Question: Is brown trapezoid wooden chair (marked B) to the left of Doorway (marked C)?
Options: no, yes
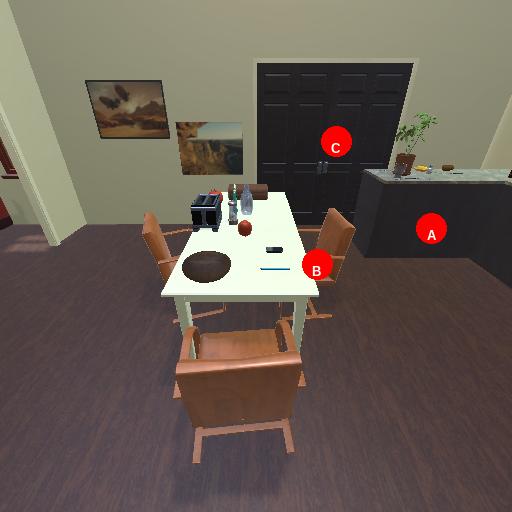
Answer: no